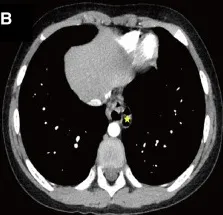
(B) Shows the radiological investigation of the child. The star indicates an irregular lumen in the left posterior mediastinum of the contrast-enhanced computed tomography (CT) before the operation.
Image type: radiology (ct)